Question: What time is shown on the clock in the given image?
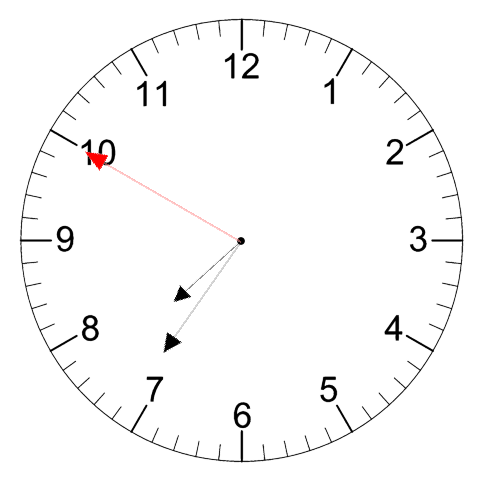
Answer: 07:35:50